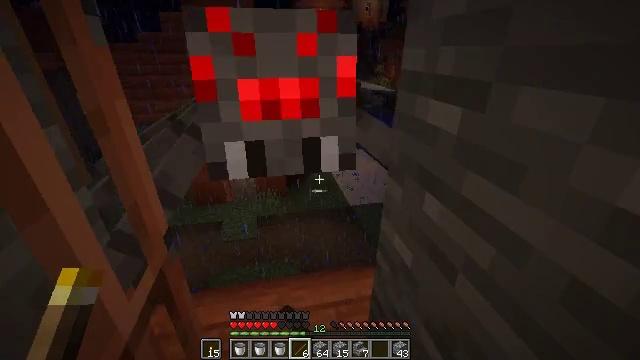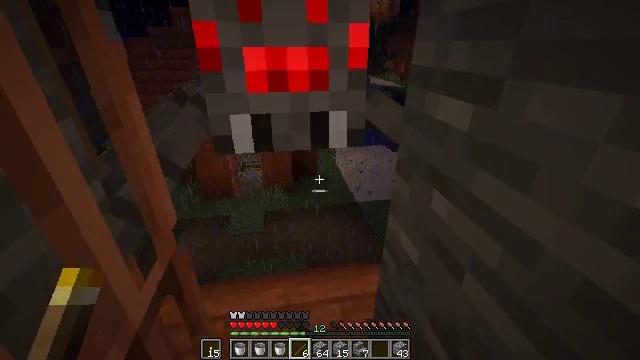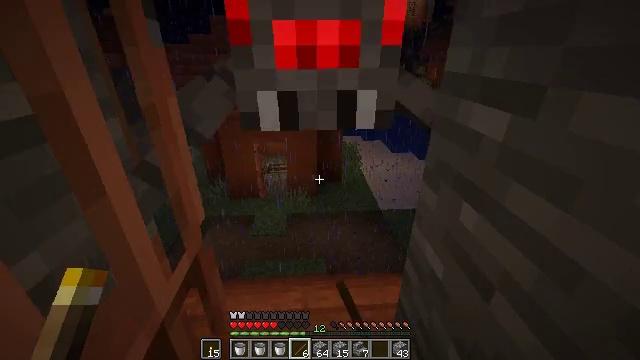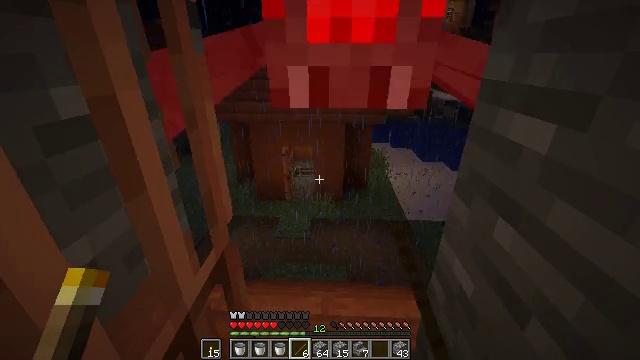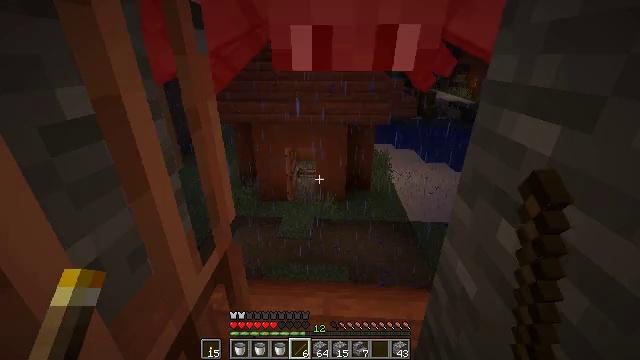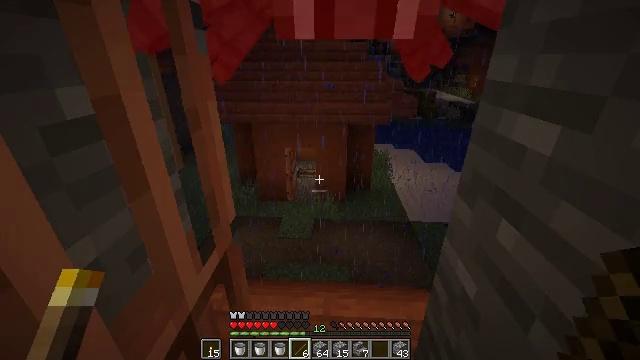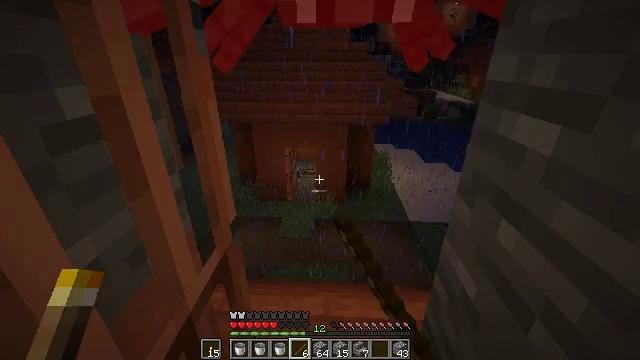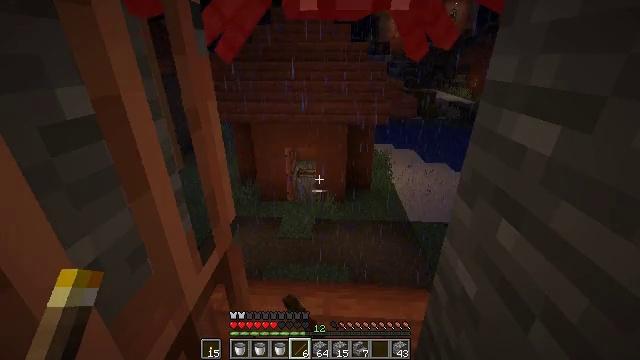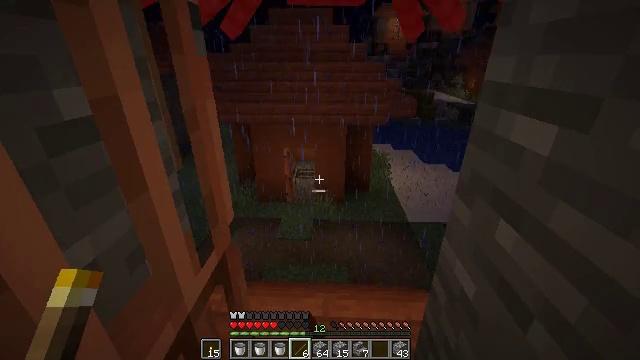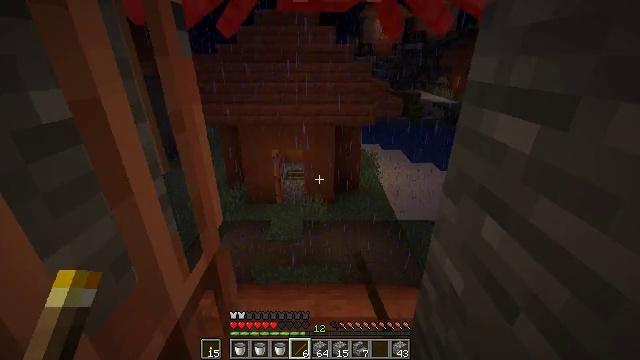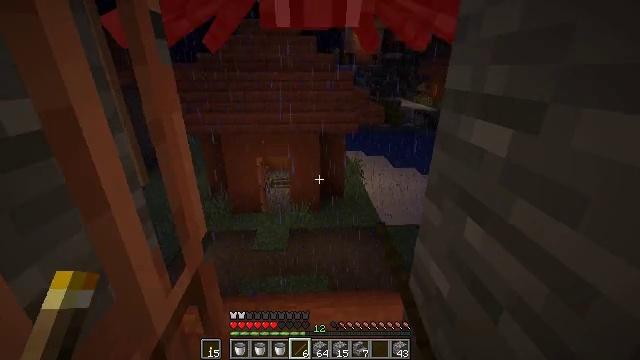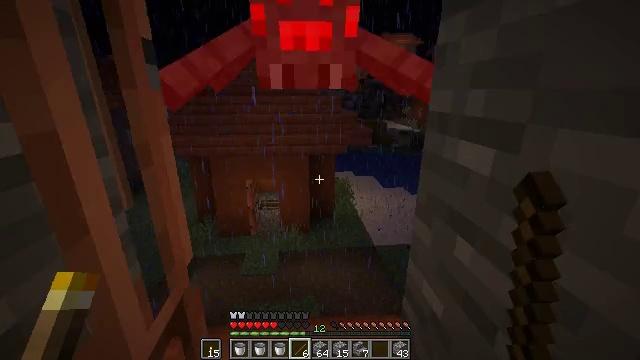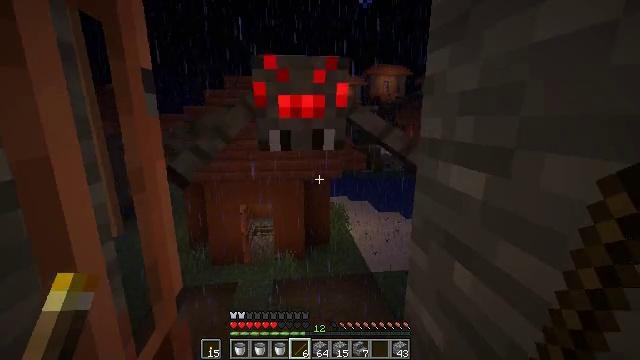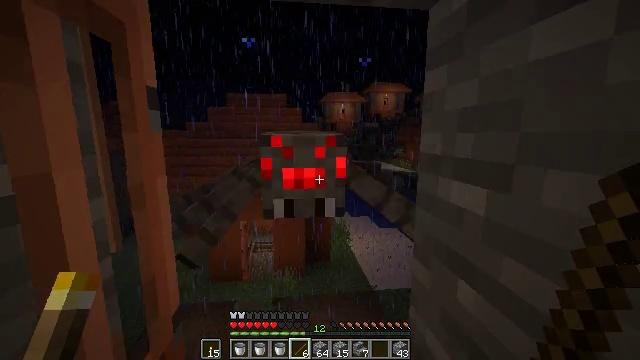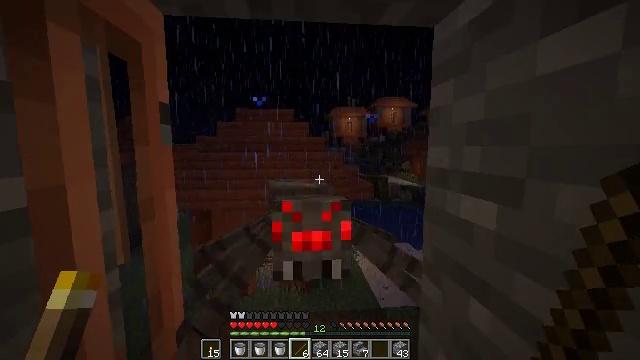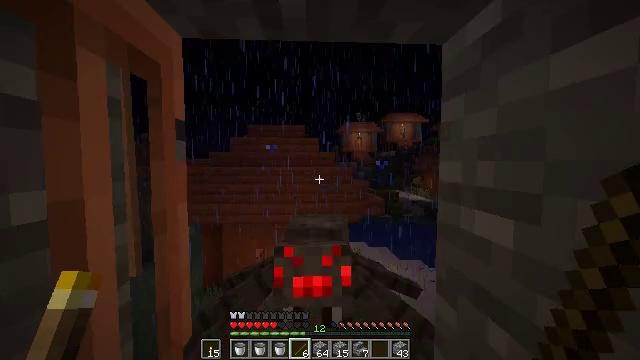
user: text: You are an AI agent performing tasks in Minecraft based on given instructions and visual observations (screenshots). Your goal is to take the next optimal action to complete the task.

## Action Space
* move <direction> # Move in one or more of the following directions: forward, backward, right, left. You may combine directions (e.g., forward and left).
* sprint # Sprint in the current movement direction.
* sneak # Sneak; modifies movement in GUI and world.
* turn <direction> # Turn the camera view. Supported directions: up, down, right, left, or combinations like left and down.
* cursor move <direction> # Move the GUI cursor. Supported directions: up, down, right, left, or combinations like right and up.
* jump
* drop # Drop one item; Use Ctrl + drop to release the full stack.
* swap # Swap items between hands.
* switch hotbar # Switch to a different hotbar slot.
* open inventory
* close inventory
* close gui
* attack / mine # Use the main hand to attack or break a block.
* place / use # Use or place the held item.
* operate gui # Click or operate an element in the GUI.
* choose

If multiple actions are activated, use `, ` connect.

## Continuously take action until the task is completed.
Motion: motion action
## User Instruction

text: Kill mobs.
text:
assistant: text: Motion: turn left, attack / mine
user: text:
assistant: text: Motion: turn left and up, attack / mine
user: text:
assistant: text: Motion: turn left and up
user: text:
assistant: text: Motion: no_op
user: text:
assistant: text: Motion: attack / mine
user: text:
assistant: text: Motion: attack / mine
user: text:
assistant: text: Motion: attack / mine
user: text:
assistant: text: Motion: attack / mine
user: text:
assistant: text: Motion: turn right
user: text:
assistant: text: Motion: turn right and up
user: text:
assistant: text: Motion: turn right and up
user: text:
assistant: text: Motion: turn right and up
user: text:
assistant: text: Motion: turn up
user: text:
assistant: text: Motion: turn left and up
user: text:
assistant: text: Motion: turn left and up
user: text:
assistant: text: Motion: turn left and up
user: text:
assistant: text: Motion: no_op
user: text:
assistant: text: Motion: attack / mine
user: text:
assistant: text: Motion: attack / mine
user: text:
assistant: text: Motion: turn down, attack / mine
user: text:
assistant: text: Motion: turn down, attack / mine
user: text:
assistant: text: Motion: turn down
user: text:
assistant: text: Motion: turn down
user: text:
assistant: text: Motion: no_op
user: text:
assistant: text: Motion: attack / mine
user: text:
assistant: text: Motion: attack / mine
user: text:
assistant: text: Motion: attack / mine
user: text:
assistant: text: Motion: no_op
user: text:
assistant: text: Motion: attack / mine
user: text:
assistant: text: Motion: attack / mine